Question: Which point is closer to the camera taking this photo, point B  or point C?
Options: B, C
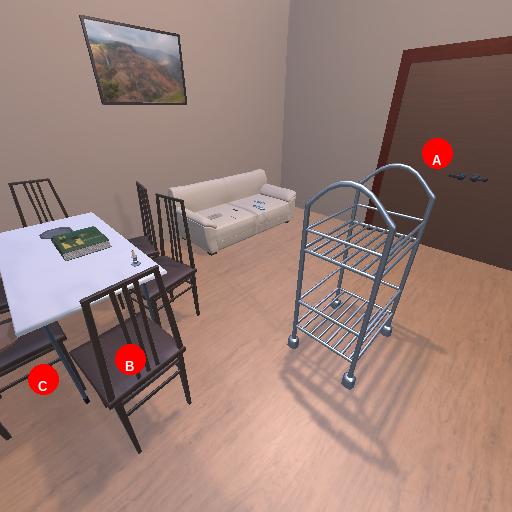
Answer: B